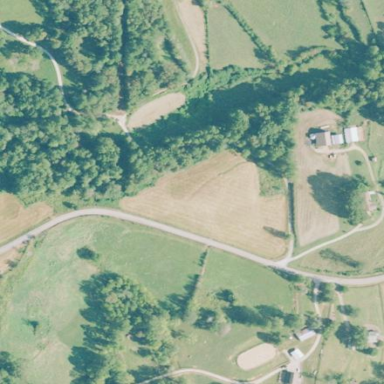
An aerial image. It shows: Farm.